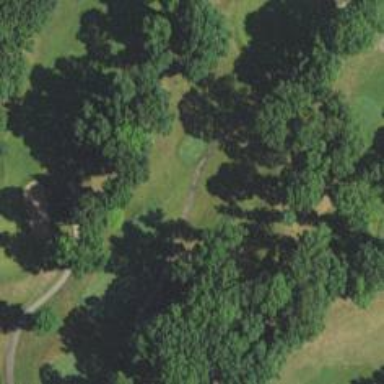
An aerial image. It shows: Golf cartpath that is also road path.